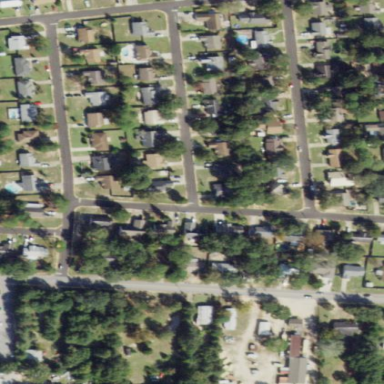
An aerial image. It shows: Single-family residential area.